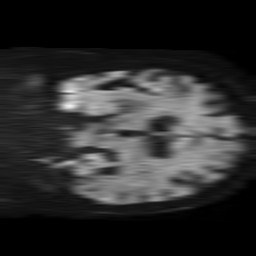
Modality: TRACE
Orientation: coronal
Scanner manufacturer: philips
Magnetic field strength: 1.5 T
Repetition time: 4.6 s
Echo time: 0.08631 s